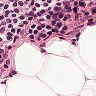
Metastatic tissue present: no